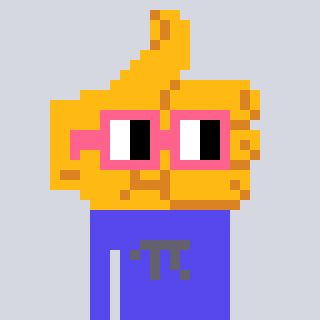
a pixel art character with square pink glasses, a thumbsup-shaped head and a computerblue-colored body on a cool background